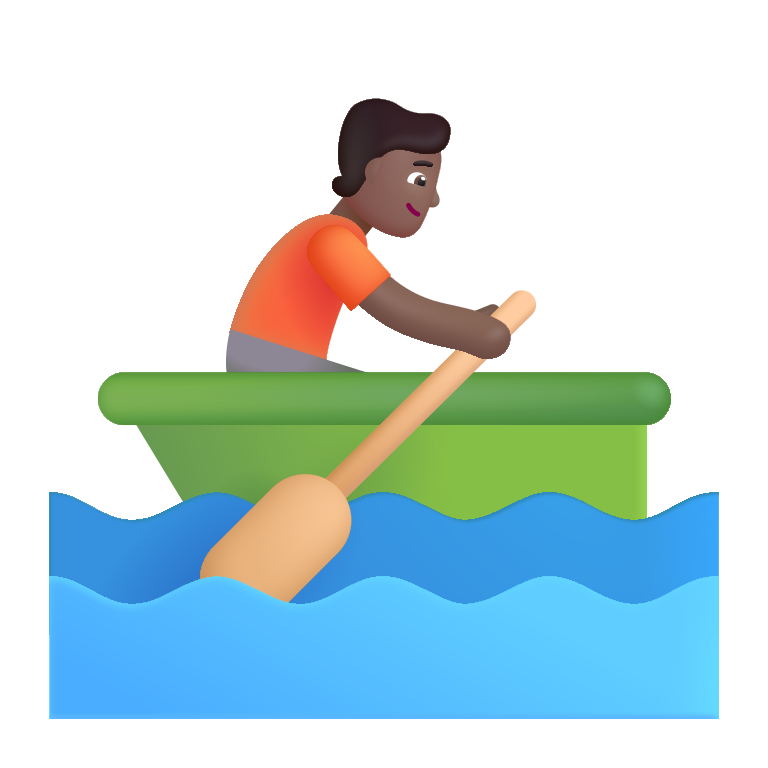
person rowing boat color  dark